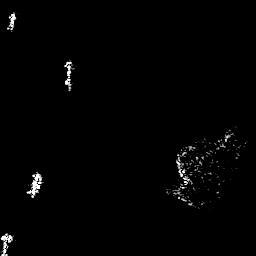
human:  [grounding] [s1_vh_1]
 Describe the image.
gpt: In the satellite image, there is  <ref>1 small ship </ref> <box>[[0, 90, 5, 99, 0]]</box> located at bottom left,  <ref>1 medium ship </ref> <box>[[10, 66, 17, 77, 0]]</box> located at bottom left,  <ref>2 small ship </ref> <box>[[23, 21, 29, 34, 0], [1, 3, 7, 12, 0]]</box> located at top left.